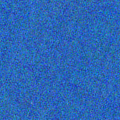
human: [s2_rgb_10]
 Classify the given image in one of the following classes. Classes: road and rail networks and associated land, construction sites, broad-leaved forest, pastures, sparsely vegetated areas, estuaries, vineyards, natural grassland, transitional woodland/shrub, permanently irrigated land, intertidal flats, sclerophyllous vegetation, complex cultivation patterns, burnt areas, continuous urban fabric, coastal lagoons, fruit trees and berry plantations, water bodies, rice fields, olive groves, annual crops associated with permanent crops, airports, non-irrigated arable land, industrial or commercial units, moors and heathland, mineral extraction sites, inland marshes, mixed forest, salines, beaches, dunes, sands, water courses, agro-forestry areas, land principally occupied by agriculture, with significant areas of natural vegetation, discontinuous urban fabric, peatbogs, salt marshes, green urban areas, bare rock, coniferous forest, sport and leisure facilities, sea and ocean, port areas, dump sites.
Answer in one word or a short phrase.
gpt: sea and ocean